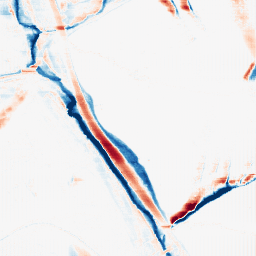
Category: morphological
Decomposition family: morphological_rect
Decomposition parameters: operation: average
width: 20
height: 3
Upsampling method: fft_zeropad
Upsampling parameters: scale: 2
Upsampling scale: 2